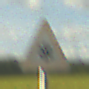
Verkehrszeichen: SchneeOderEisglaette
Umgebung: Outdoor, RoadRail
Tageszeit: Midday
Wetter: PartlyCloudy
Licht: Natural
Jahreszeit: NotSpecified
Kontrast: HighContrast